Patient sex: M
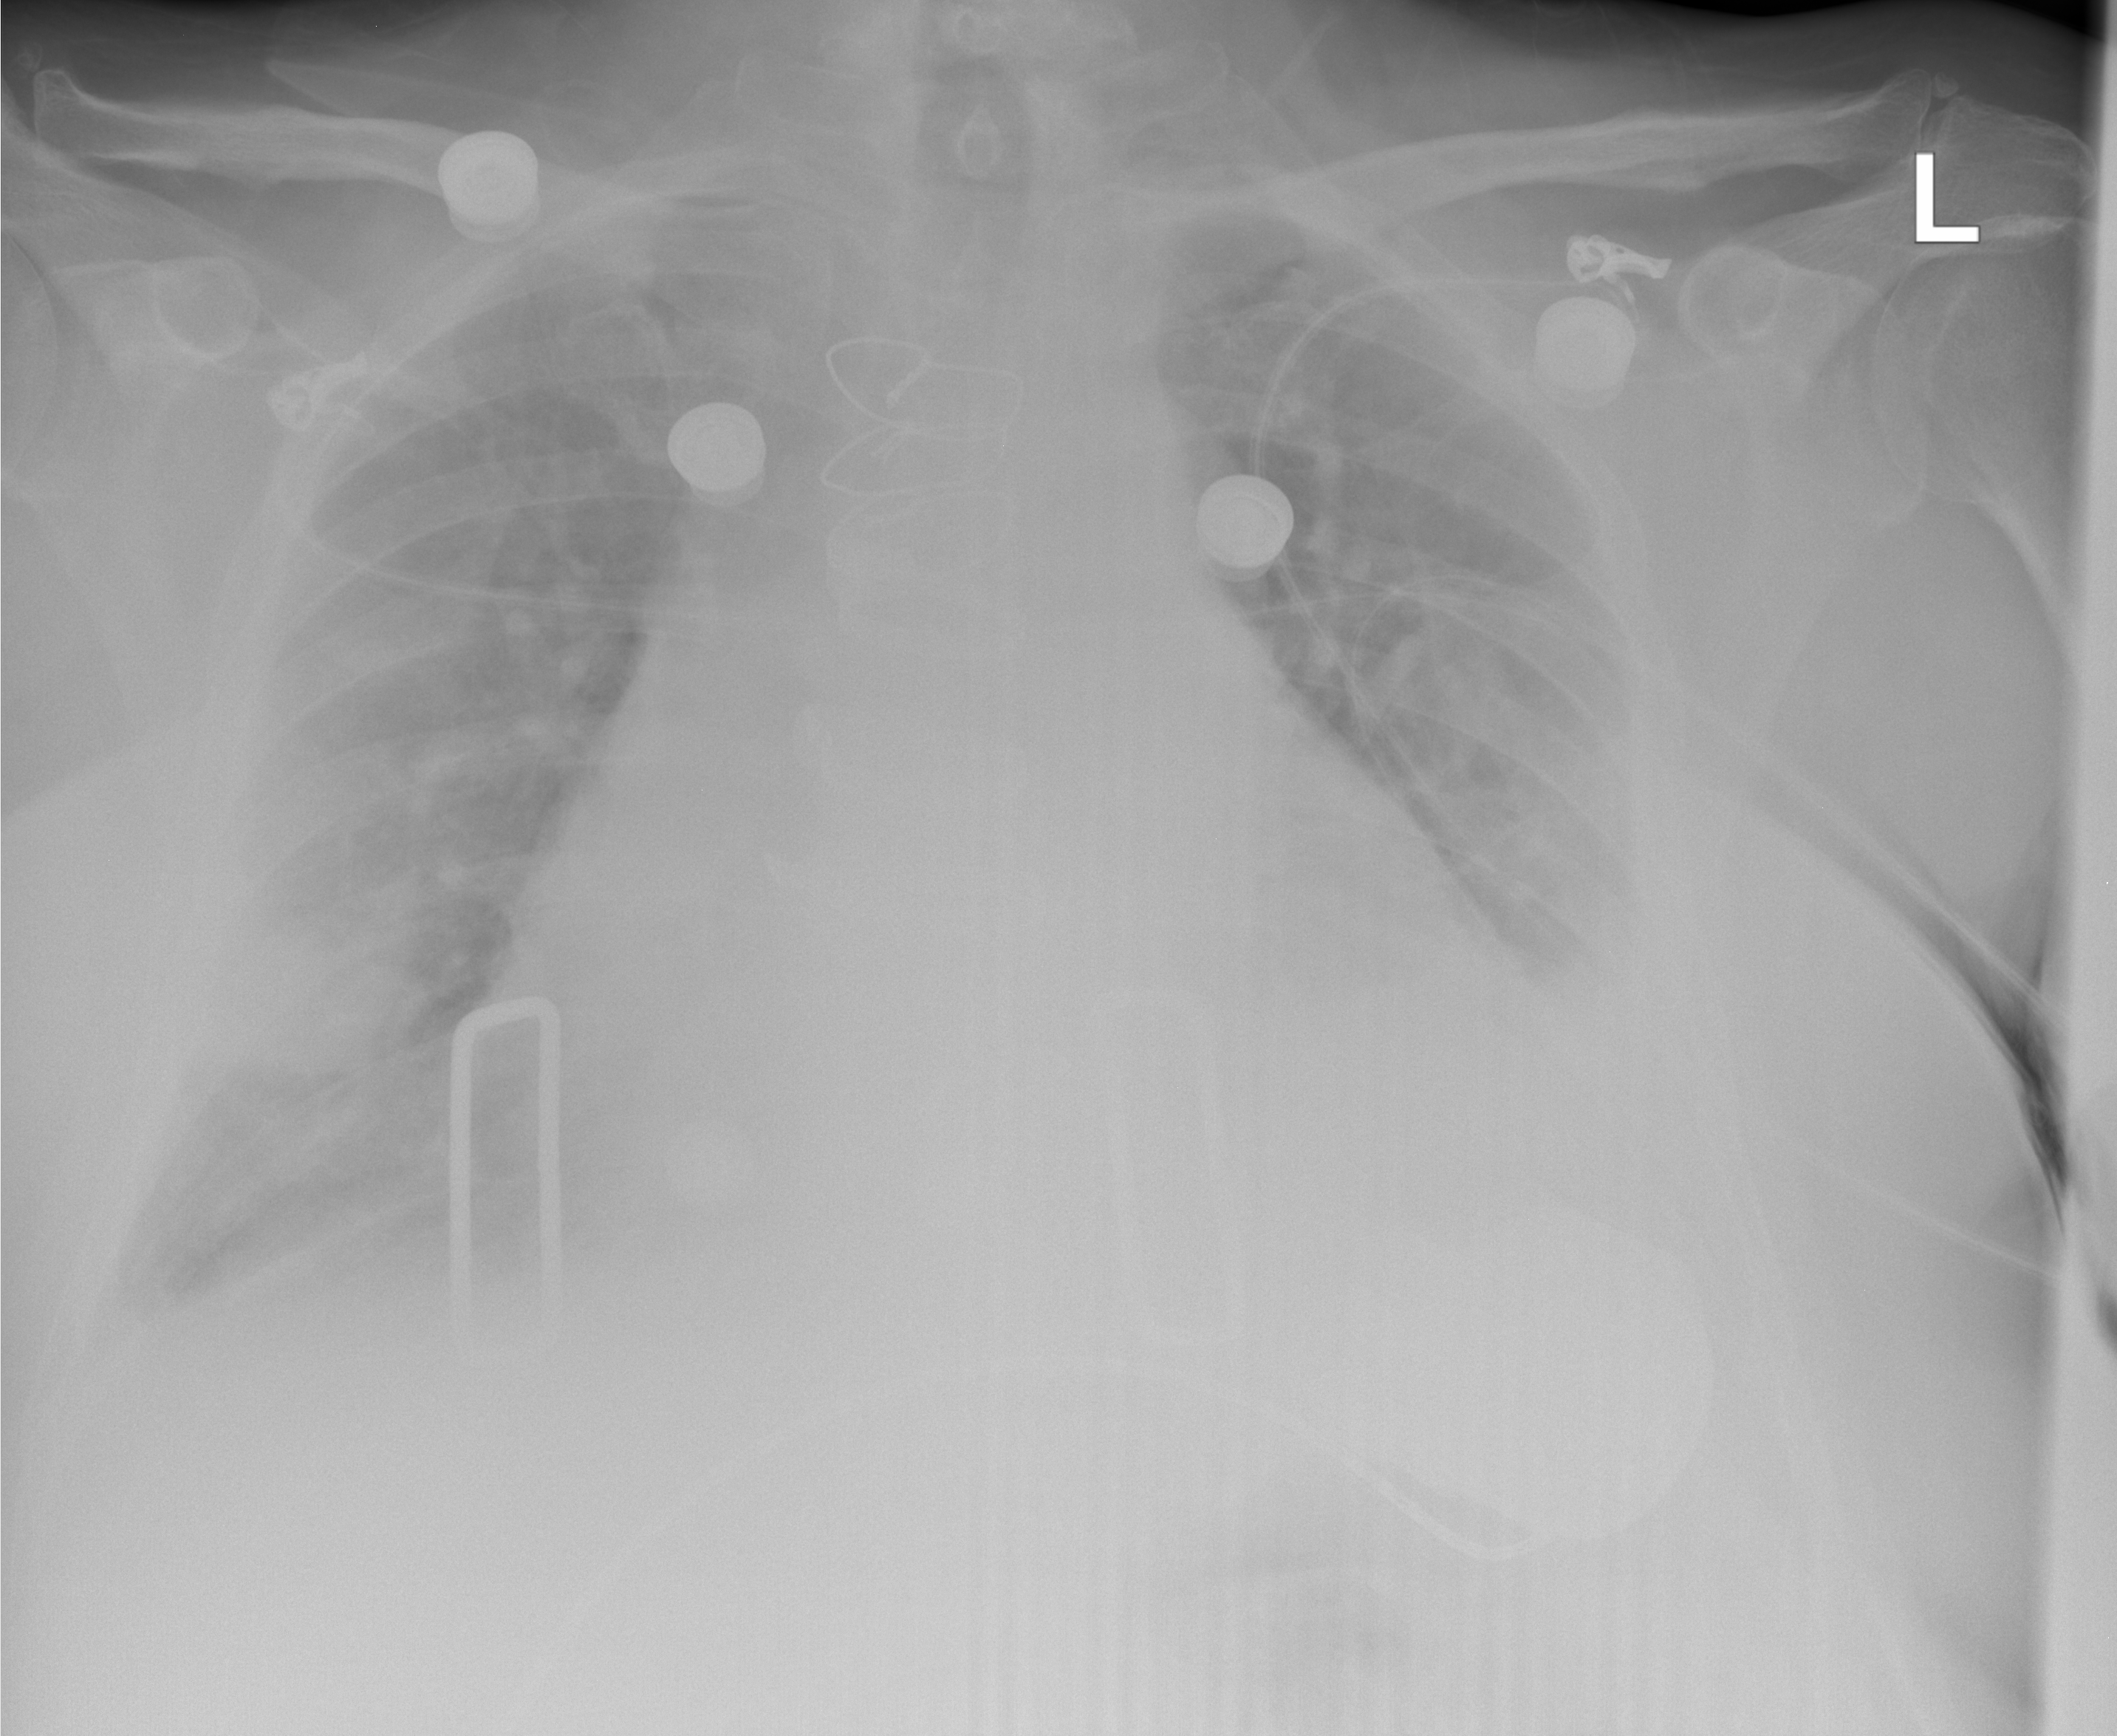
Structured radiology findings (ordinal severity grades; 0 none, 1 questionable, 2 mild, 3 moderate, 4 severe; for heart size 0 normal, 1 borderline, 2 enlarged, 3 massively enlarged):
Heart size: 2
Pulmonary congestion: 2
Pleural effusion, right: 2
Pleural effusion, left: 2
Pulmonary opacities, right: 3
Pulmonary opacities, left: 2
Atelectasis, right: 3
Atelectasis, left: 2